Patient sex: F
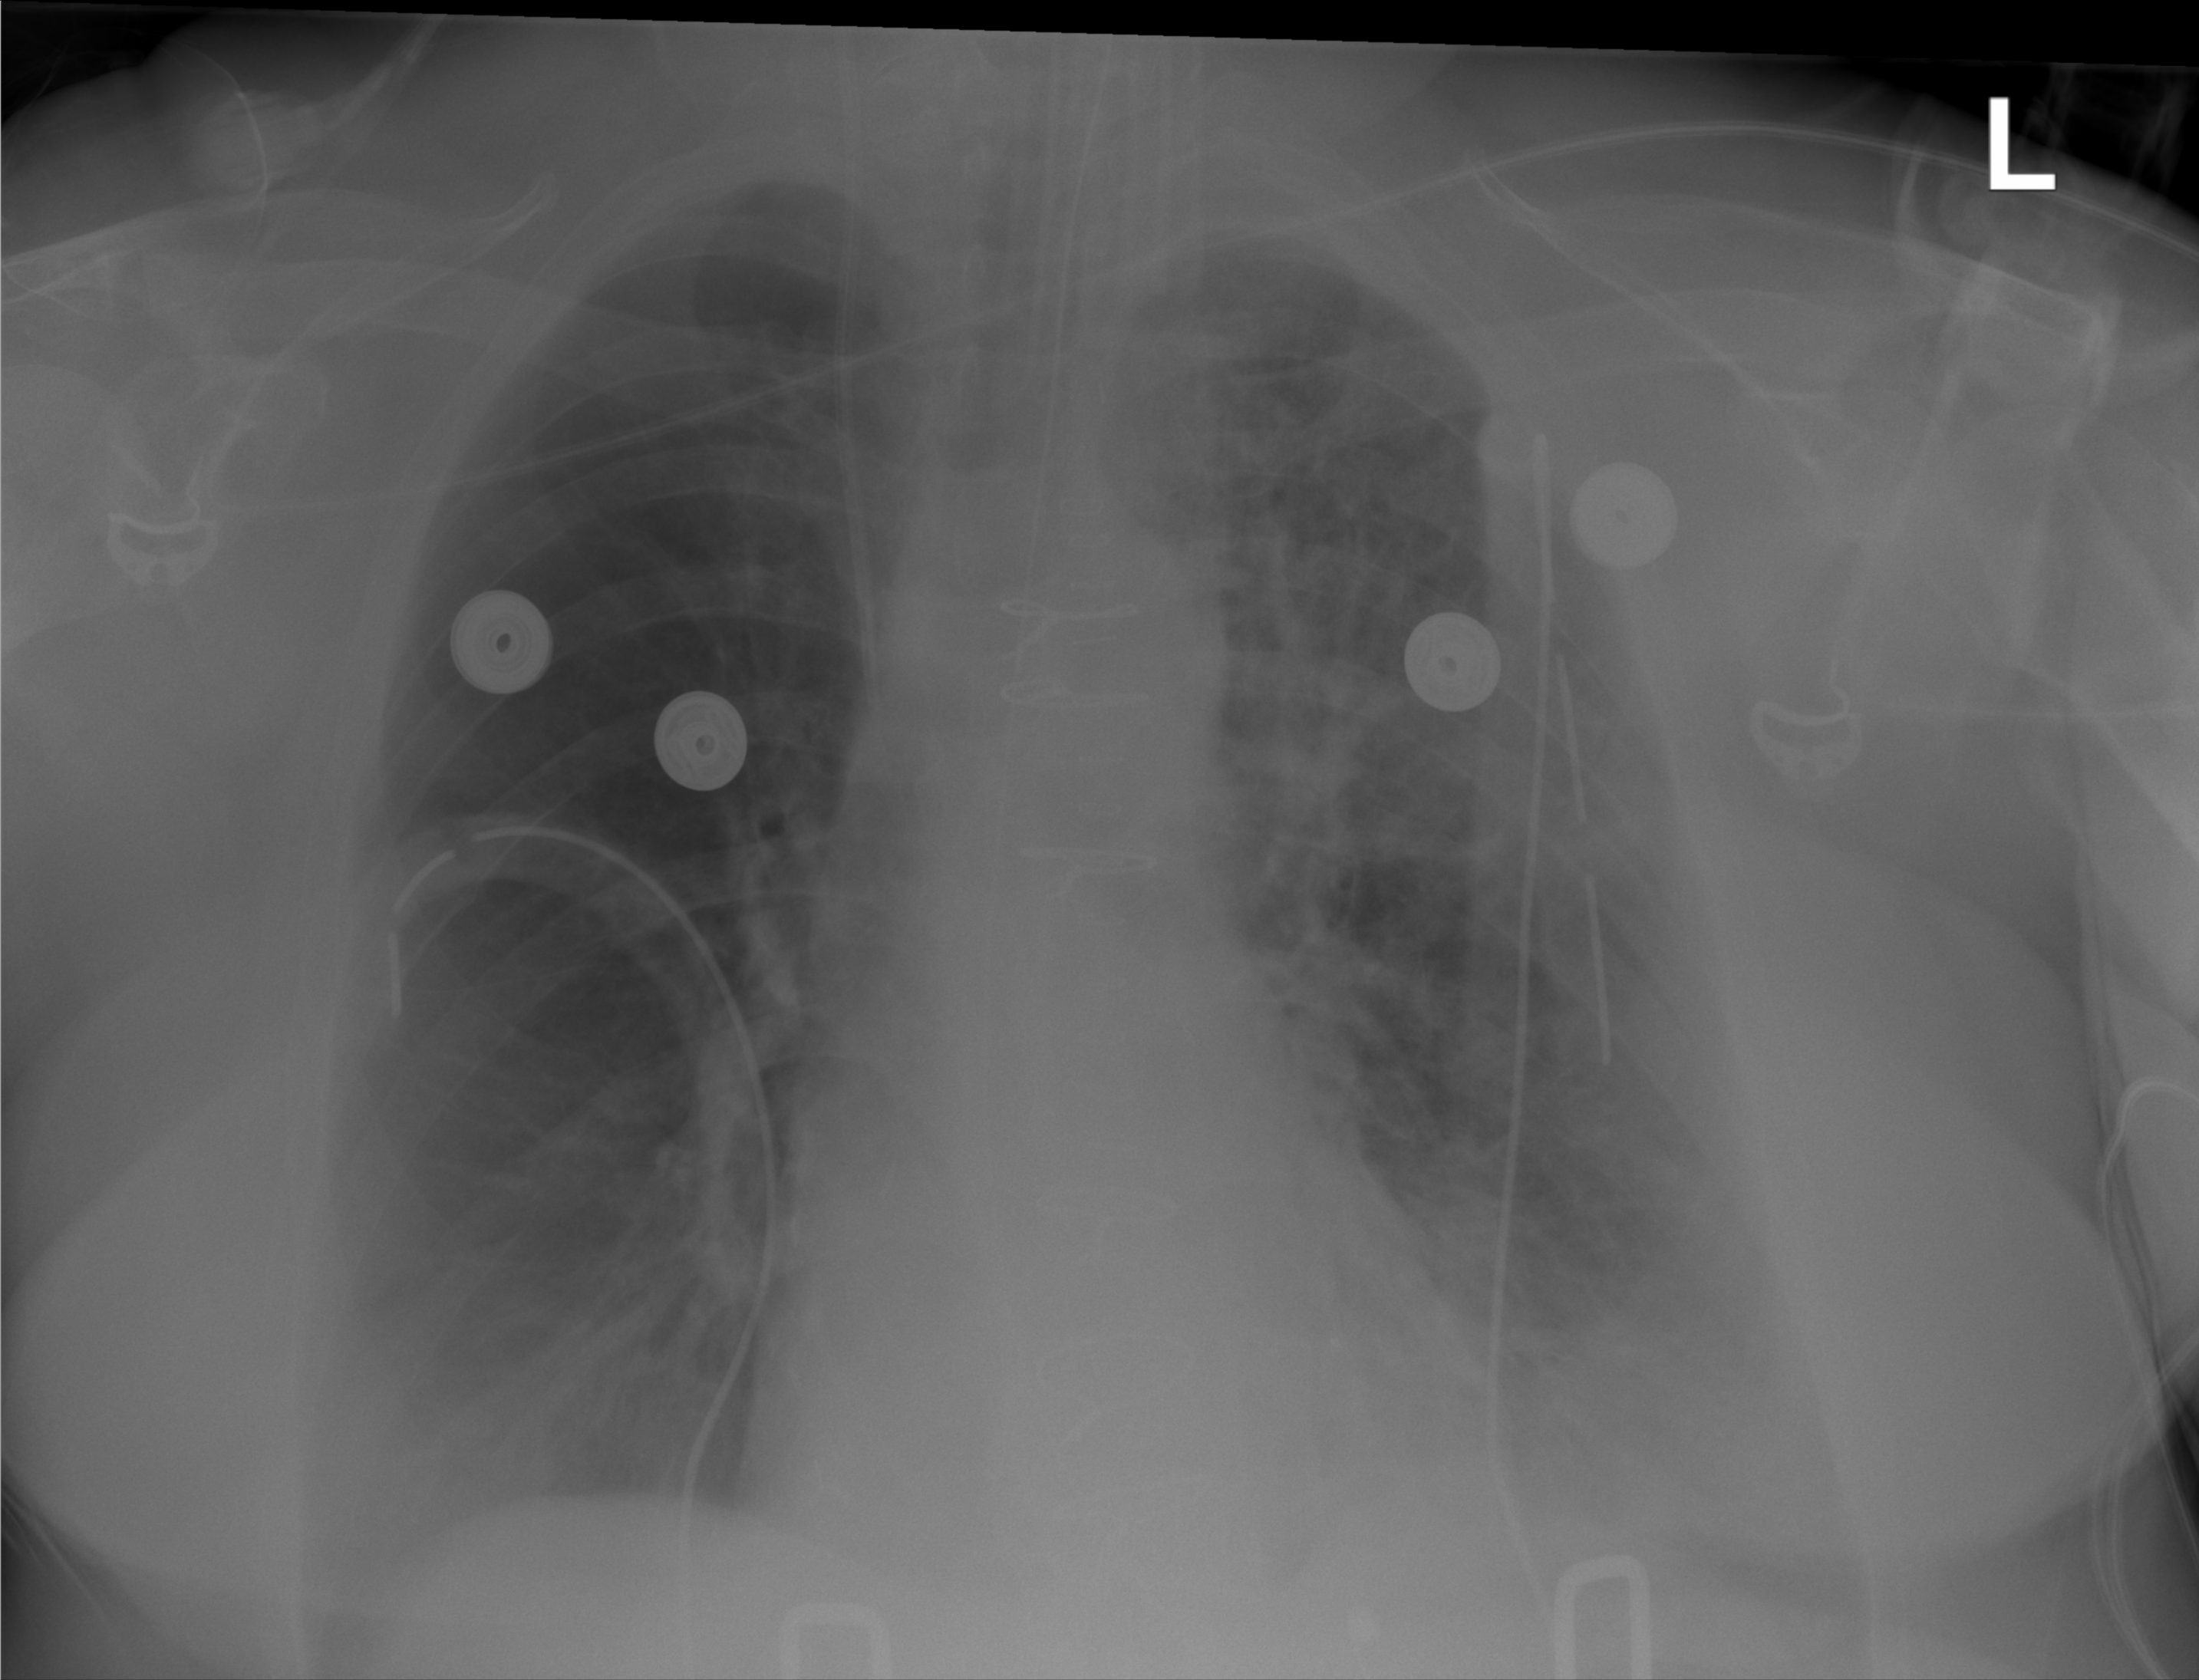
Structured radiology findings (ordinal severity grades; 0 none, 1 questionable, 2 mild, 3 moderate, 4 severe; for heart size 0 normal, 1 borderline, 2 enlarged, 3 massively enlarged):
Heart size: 0
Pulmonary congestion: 0
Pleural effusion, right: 0
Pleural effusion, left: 2
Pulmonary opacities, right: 0
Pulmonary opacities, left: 3
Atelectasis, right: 0
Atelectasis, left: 3